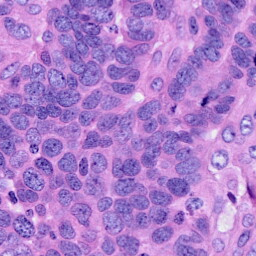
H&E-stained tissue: Ovarian